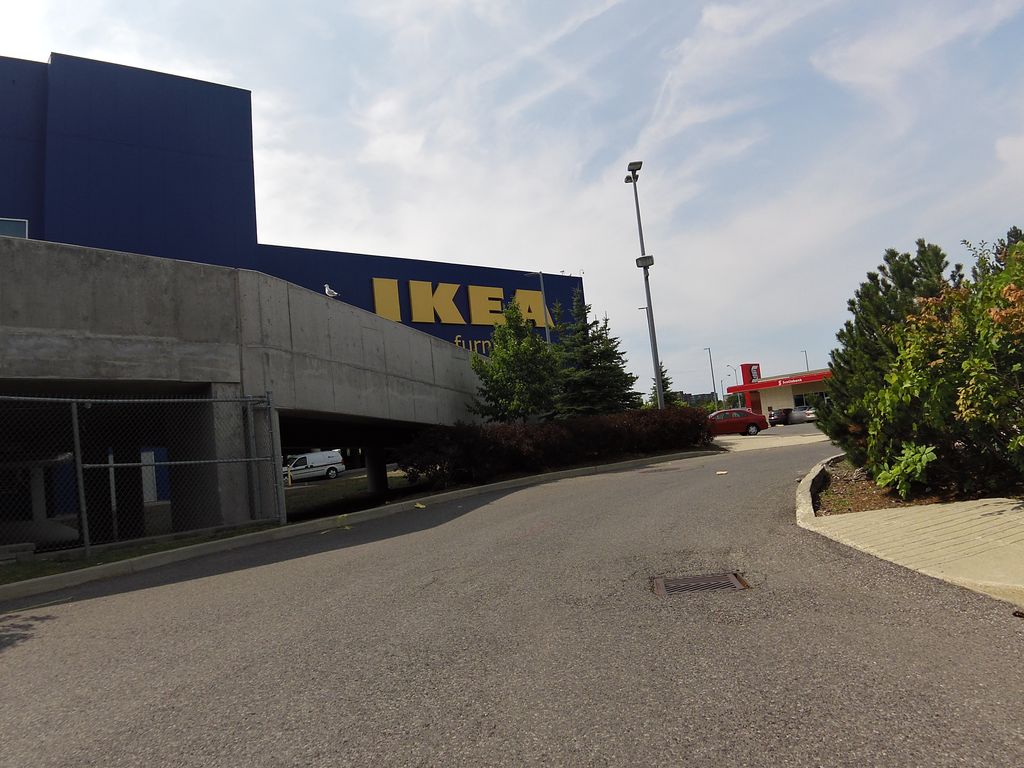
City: ottawa-gatineau